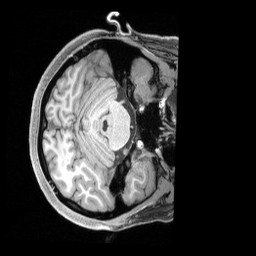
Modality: T1w
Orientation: axial
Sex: female
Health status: ill
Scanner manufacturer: siemens
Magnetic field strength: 3 T
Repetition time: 2.4 s
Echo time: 0.00201 s